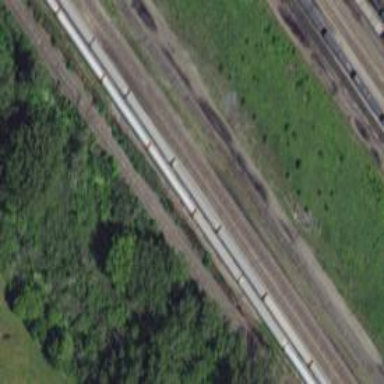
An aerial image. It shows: Railway siding for service.